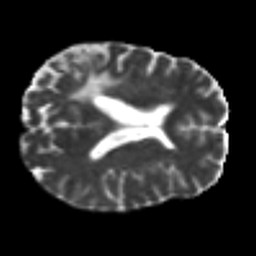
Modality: T2w
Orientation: axial
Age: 49
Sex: male
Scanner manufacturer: siemens
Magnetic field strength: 3 T
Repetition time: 7.3 s
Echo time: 0.087 s